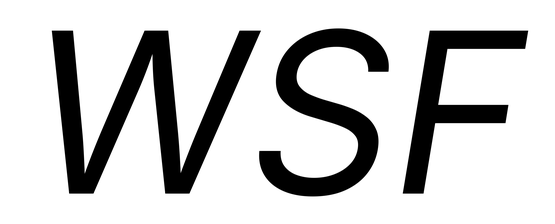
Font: Inter-Italic_Italic